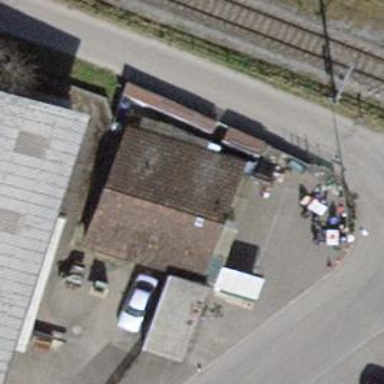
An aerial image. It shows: Bar.